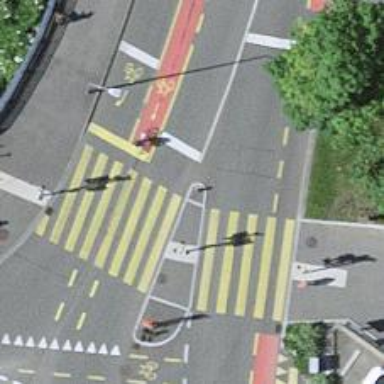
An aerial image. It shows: Road with traffic signals.